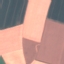
Land use / land cover class: AnnualCrop